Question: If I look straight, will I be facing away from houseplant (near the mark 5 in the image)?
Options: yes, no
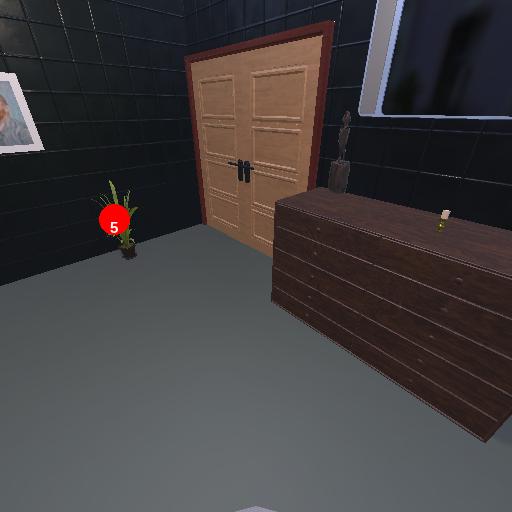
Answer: yes